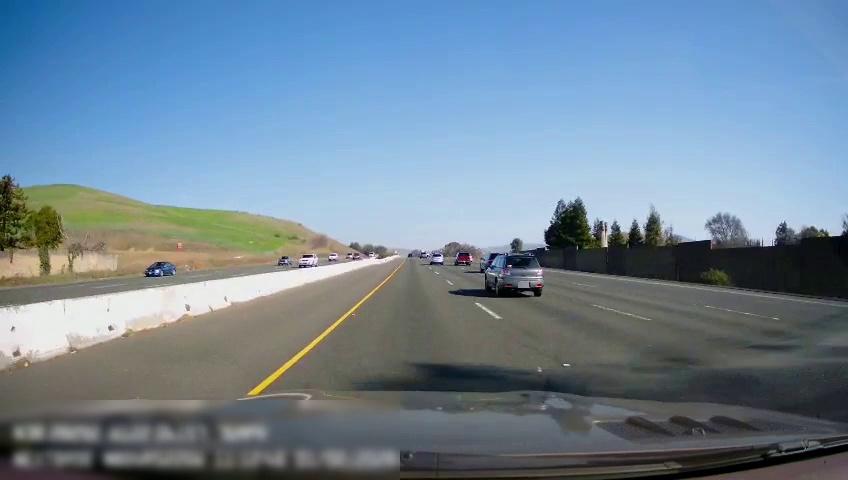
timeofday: Day
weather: Sunny
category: Drivable Space
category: Drivable Space
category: Vehicles | Car
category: Vehicles | SUV
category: Vehicles | Car
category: Vehicles | SUV
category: Vehicles | Car
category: Vehicles | SUV
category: Vehicles | SUV
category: Vehicles | Car
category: Vehicles | SUV
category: Lanes | Alternate Lane
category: Lanes | Current Lane
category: Lanes | Current Lane
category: Lanes | Alternate Lane
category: Lanes | Alternate Lane
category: Lanes | Opposite Lane
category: Lanes | Opposite Lane